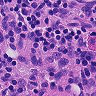
Metastatic tissue present: no